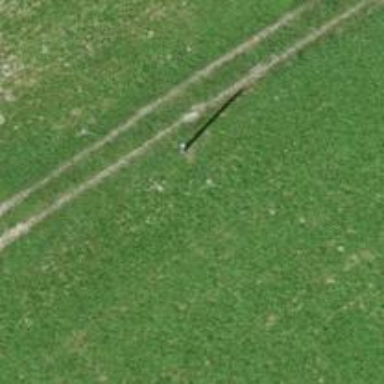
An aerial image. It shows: Power pole.